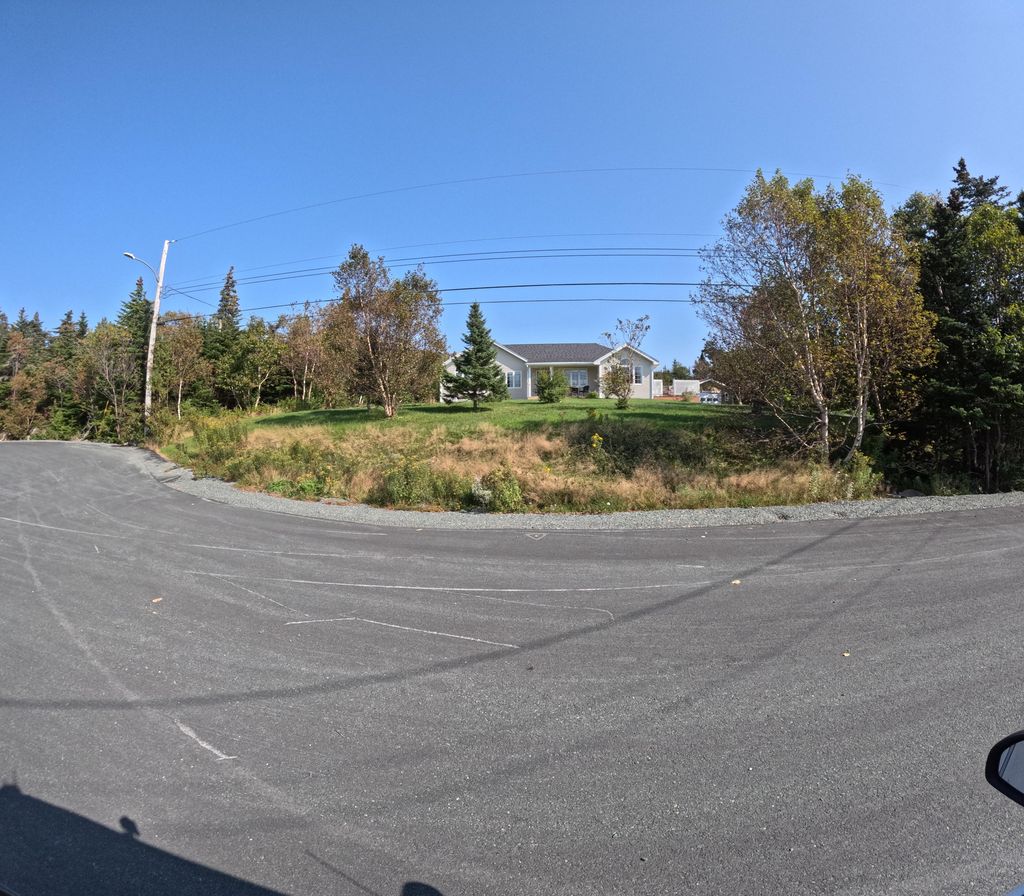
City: st_johns